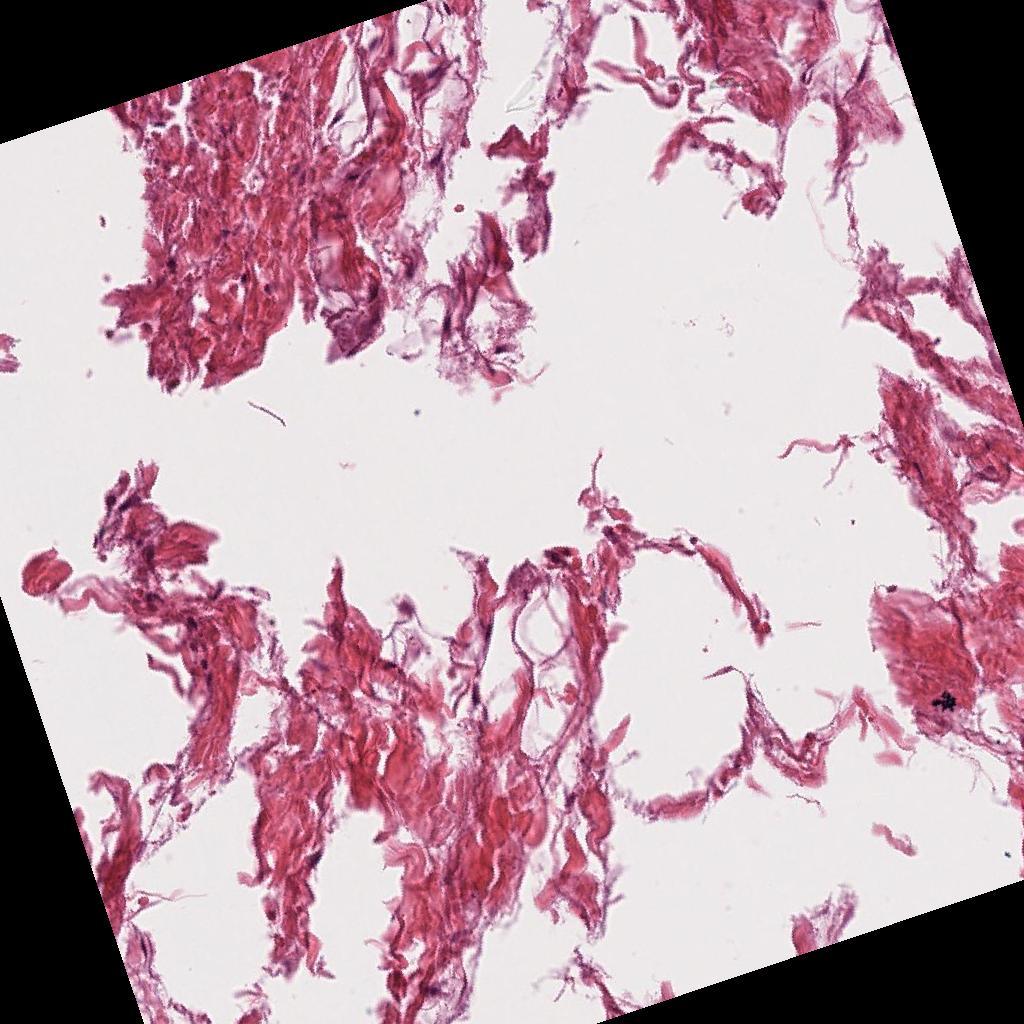
Label: Non-Tumor